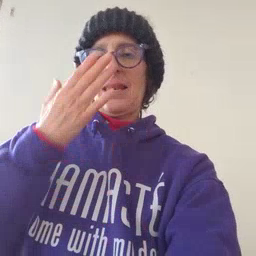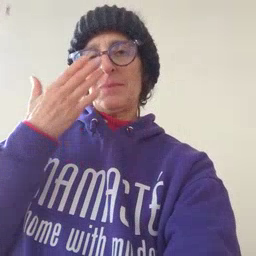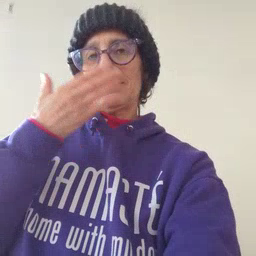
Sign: napkin